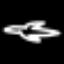
Label: airplane